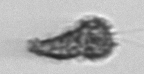
Label: Syracosphaera_pulchra